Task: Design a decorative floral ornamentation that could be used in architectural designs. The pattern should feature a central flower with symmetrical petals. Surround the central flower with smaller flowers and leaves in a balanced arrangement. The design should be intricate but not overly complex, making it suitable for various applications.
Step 941:
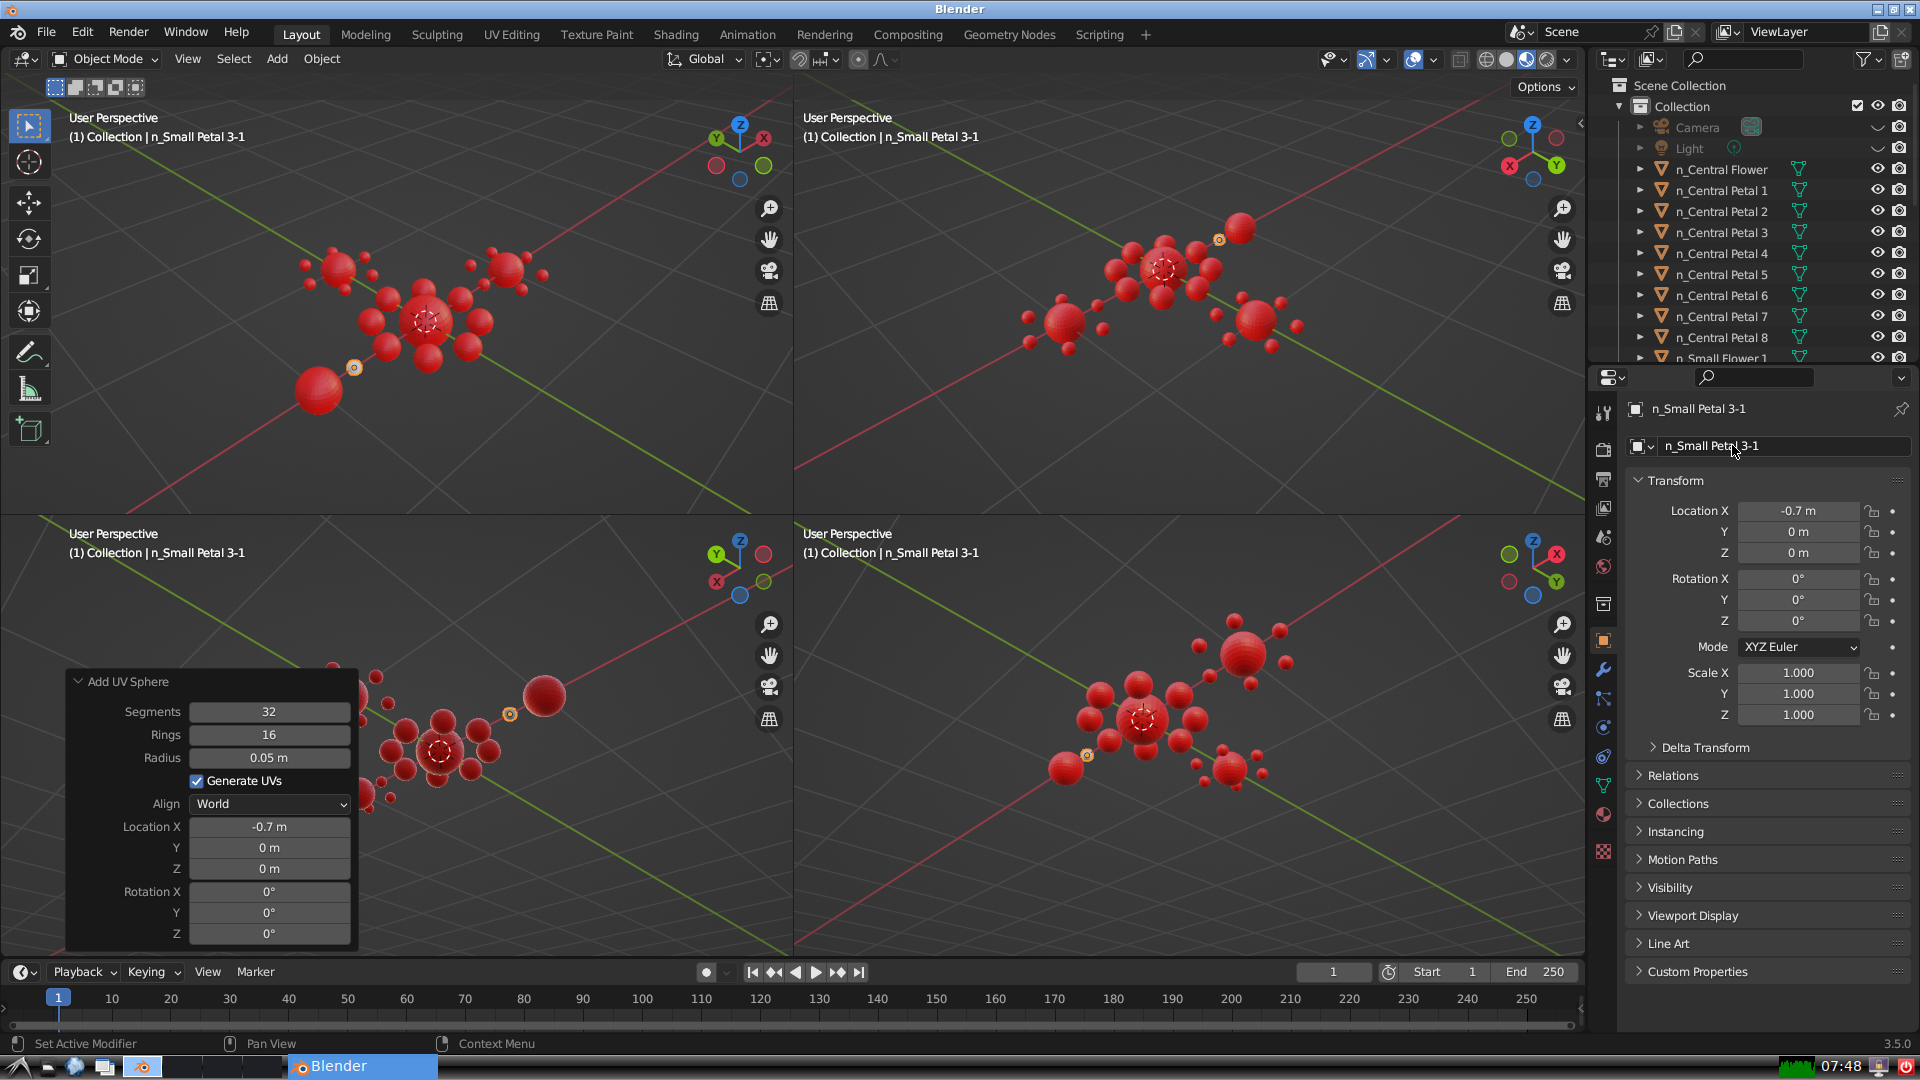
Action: {"mouse_move": [1603, 815]}